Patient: sex F, age 68
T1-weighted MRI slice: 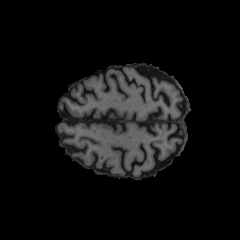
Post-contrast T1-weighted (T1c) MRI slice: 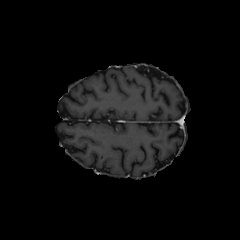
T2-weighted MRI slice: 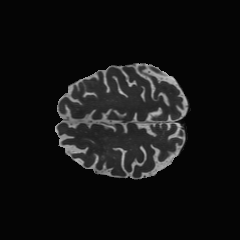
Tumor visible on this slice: yes
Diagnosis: Glioblastoma, IDH-wildtype
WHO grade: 4